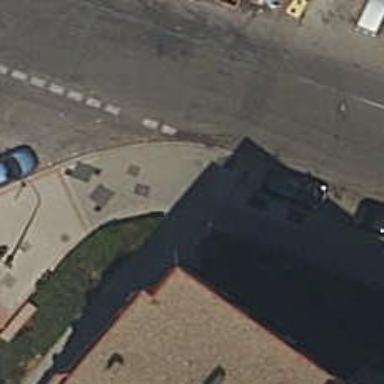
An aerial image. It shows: Sidewalk.